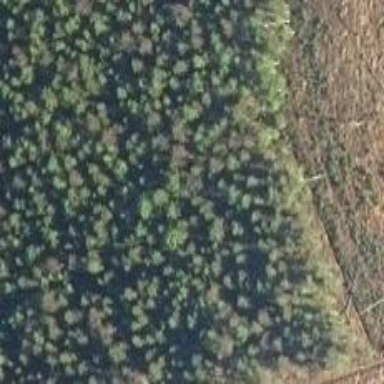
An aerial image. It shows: Woodland with needle-leaved trees.